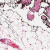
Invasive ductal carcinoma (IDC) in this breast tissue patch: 0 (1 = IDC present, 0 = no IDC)